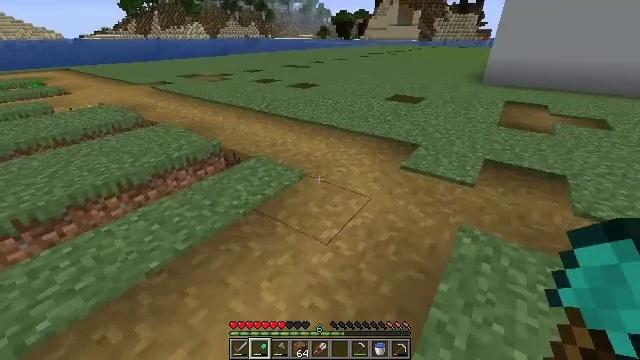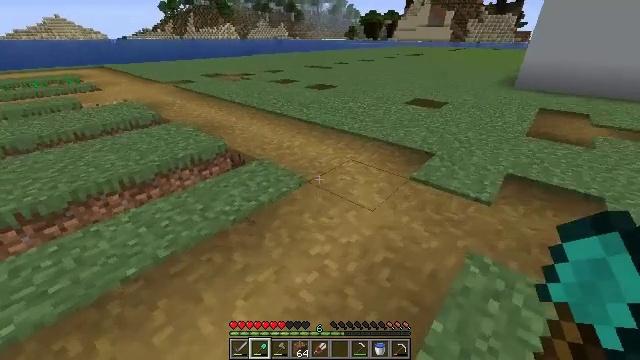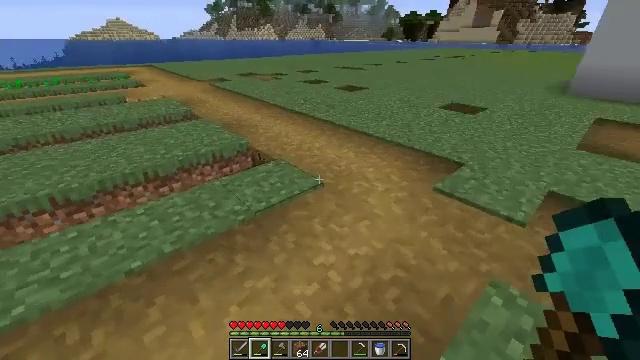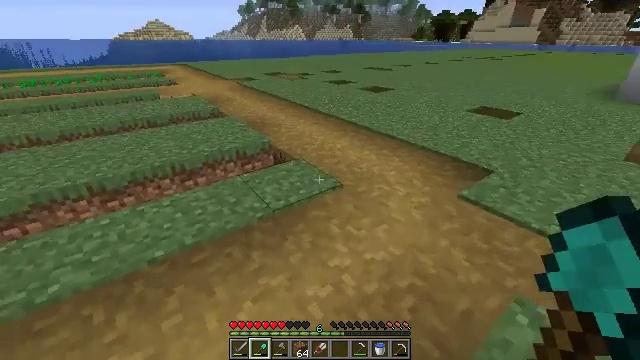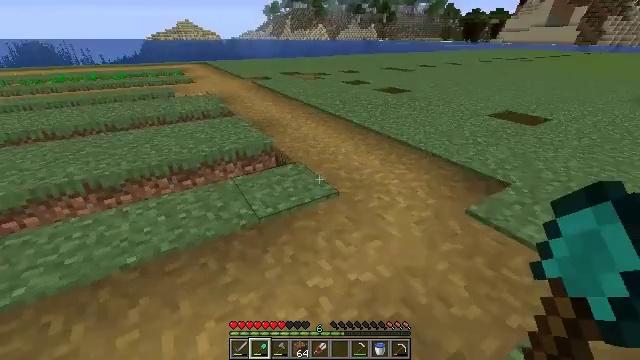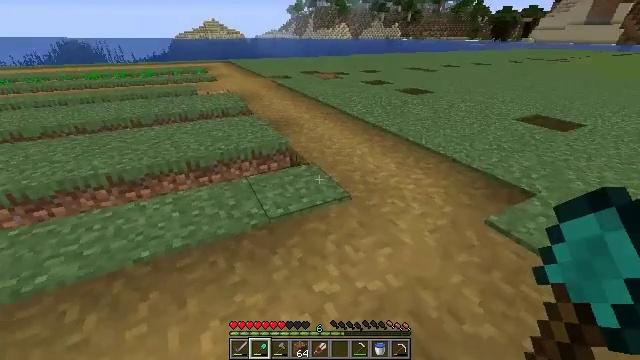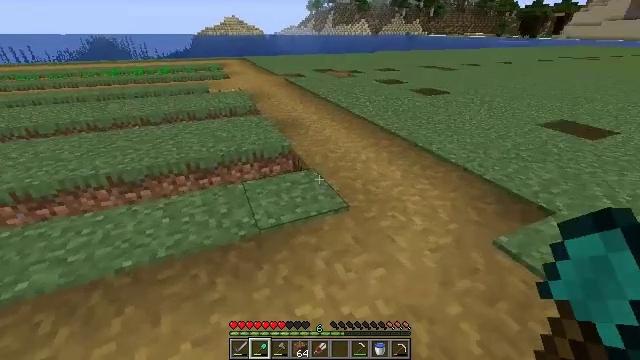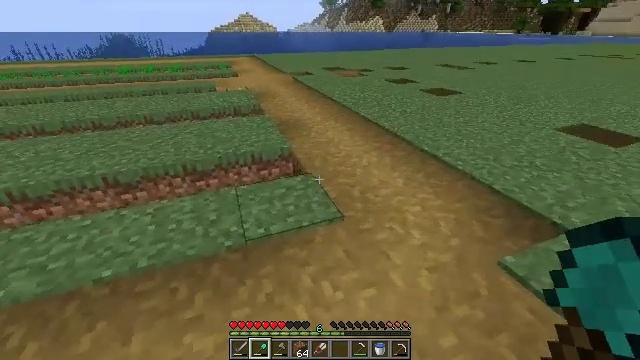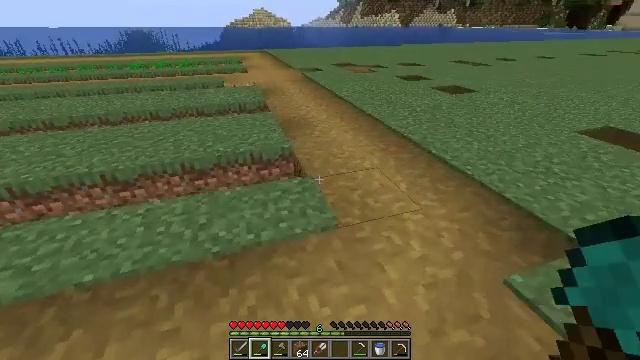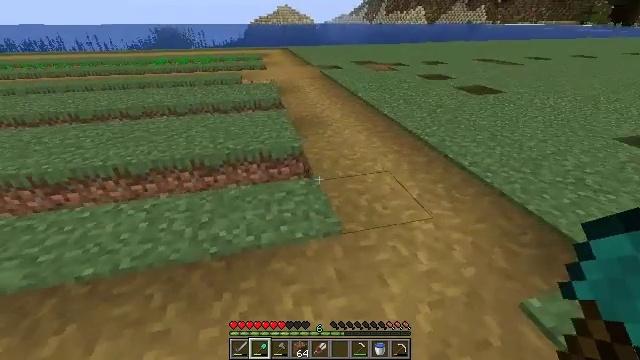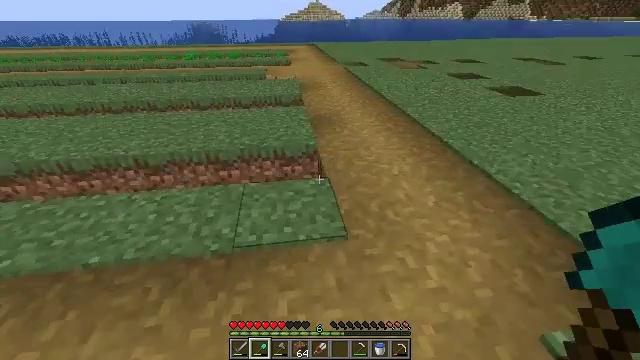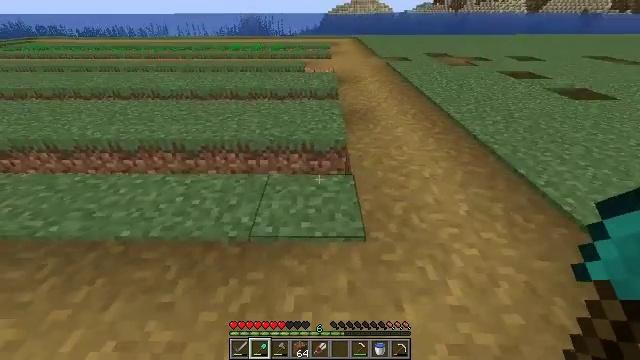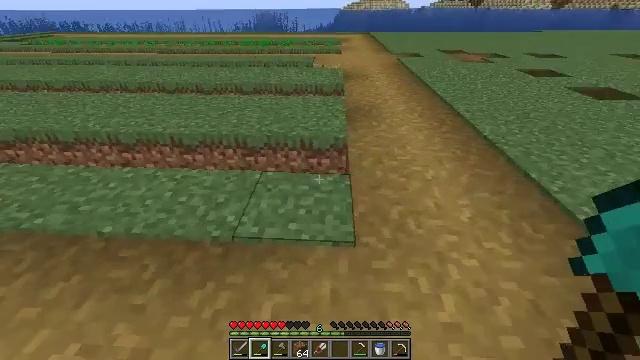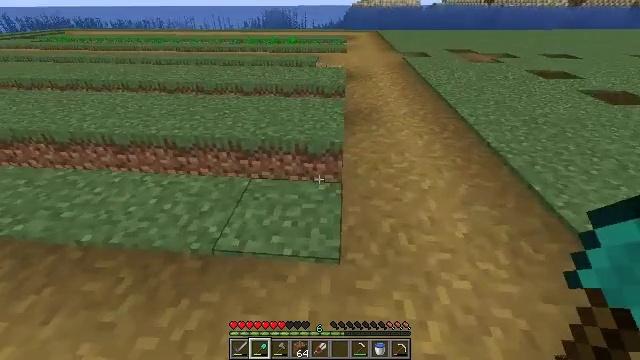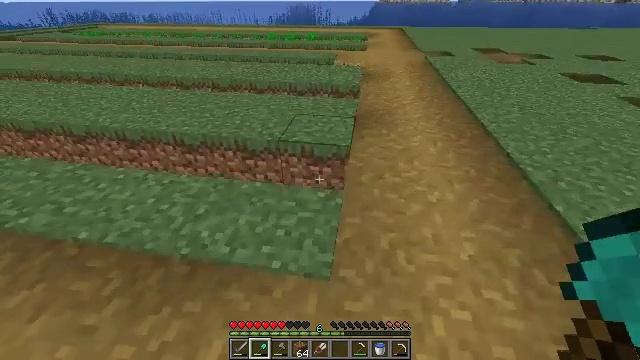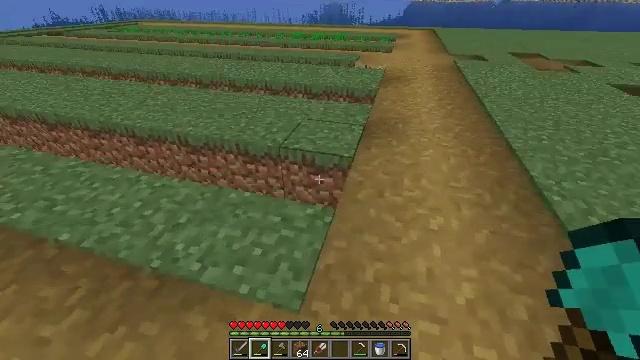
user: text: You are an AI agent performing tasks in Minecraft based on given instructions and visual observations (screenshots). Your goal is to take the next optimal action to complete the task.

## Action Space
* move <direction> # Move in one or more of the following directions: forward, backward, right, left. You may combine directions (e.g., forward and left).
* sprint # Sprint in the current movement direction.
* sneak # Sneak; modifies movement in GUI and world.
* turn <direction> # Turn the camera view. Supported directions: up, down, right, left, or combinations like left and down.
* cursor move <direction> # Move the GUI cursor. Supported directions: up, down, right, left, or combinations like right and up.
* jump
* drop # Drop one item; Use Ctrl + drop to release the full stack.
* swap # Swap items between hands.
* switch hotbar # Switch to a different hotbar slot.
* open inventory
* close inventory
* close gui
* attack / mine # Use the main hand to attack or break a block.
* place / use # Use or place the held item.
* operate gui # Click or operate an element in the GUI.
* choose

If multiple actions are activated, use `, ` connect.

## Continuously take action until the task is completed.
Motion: motion action
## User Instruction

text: Dig the grass path to transform it.
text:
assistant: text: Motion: move forward and move right, turn left
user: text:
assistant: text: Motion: move forward and move right, turn left
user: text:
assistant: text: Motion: move forward and move right, turn left
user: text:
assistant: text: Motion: move forward and move right, turn left
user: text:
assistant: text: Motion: move forward and move right, turn left
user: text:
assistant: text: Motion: move forward and move right, turn left
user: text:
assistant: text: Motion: move forward and move right, turn left
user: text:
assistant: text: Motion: move forward and move right, turn left
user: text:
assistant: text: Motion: move forward and move right, turn left
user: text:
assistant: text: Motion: move forward and move right, turn left
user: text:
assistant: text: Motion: move forward and move right, turn left and down
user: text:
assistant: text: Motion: move forward and move right, turn left
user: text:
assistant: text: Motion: move forward and move right, turn left
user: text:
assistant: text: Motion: move forward and move right, turn left
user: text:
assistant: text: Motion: move forward and move right, turn left
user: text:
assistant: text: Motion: move forward and move right, turn left
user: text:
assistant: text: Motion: move right, turn left
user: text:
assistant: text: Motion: move right, turn left
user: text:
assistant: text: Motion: move right
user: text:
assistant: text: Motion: move right, turn left
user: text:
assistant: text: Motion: move right, turn left
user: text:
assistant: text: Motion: move right, turn left
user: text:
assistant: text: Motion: move right
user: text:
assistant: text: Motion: move right
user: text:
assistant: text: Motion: move right
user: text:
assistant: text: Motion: move right
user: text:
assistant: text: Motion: move right, turn right
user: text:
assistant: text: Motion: move right, turn left and up
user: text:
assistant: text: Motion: turn left and up
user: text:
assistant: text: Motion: turn left